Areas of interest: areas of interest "Shanghai Panjin Bridge Frame Factory"
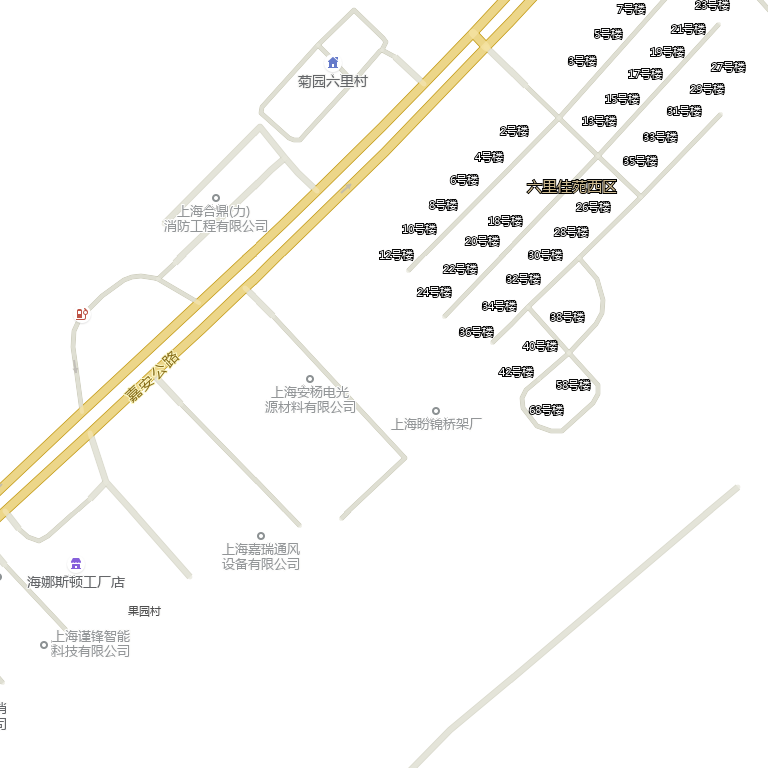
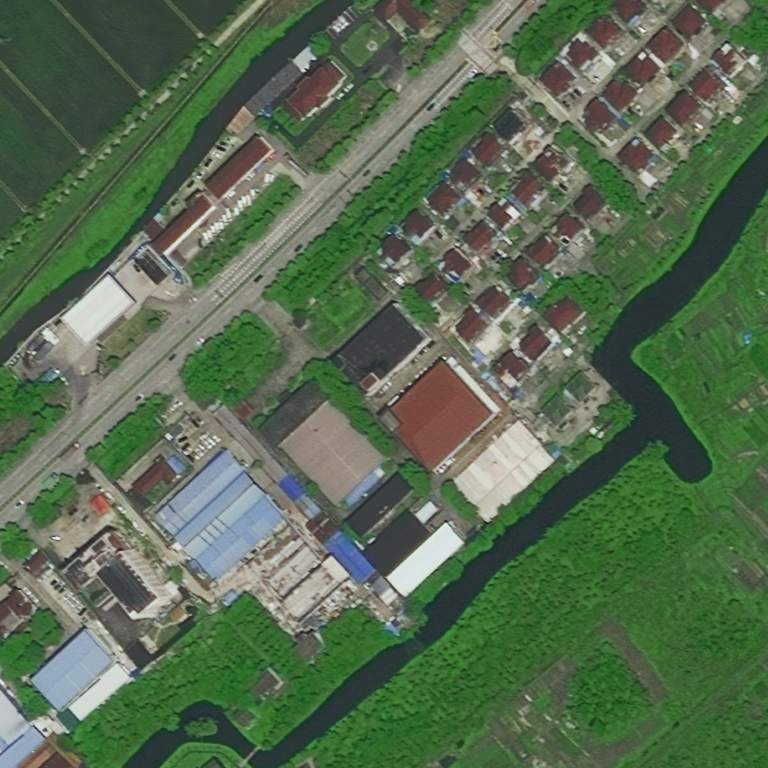